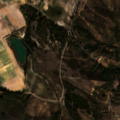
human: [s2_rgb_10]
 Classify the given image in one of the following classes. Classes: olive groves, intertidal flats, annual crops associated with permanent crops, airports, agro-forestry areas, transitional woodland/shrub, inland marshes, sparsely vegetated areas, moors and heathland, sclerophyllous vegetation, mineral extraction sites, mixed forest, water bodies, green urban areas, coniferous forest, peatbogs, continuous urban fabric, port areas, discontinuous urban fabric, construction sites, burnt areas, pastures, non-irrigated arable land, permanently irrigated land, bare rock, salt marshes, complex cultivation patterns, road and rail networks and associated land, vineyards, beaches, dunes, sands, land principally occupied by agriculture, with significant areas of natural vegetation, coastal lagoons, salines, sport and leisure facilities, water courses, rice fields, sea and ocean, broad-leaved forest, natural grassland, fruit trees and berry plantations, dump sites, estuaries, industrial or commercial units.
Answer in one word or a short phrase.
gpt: permanently irrigated land, pastures, land principally occupied by agriculture, with significant areas of natural vegetation, sclerophyllous vegetation, transitional woodland/shrub